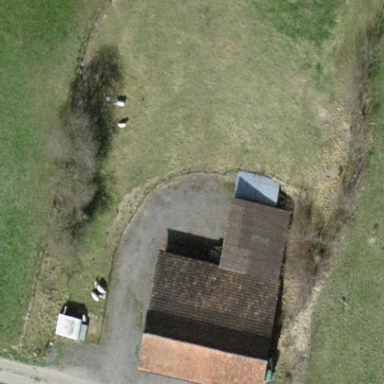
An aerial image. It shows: Farmyard area.